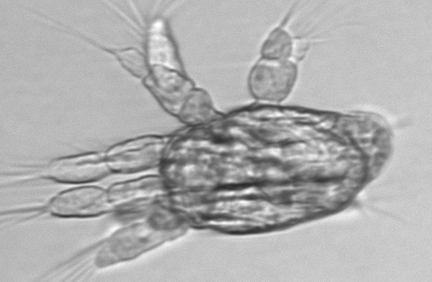
Label: Copepod_nauplii